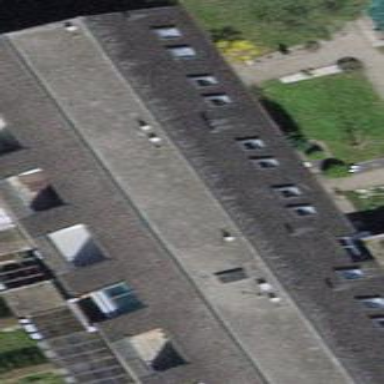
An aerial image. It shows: Residential building with saltbox roof shape.